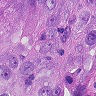
Metastatic tissue present: yes